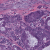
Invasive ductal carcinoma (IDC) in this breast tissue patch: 1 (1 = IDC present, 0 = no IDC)